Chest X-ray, AP view. Patient: 63 years old, sex F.
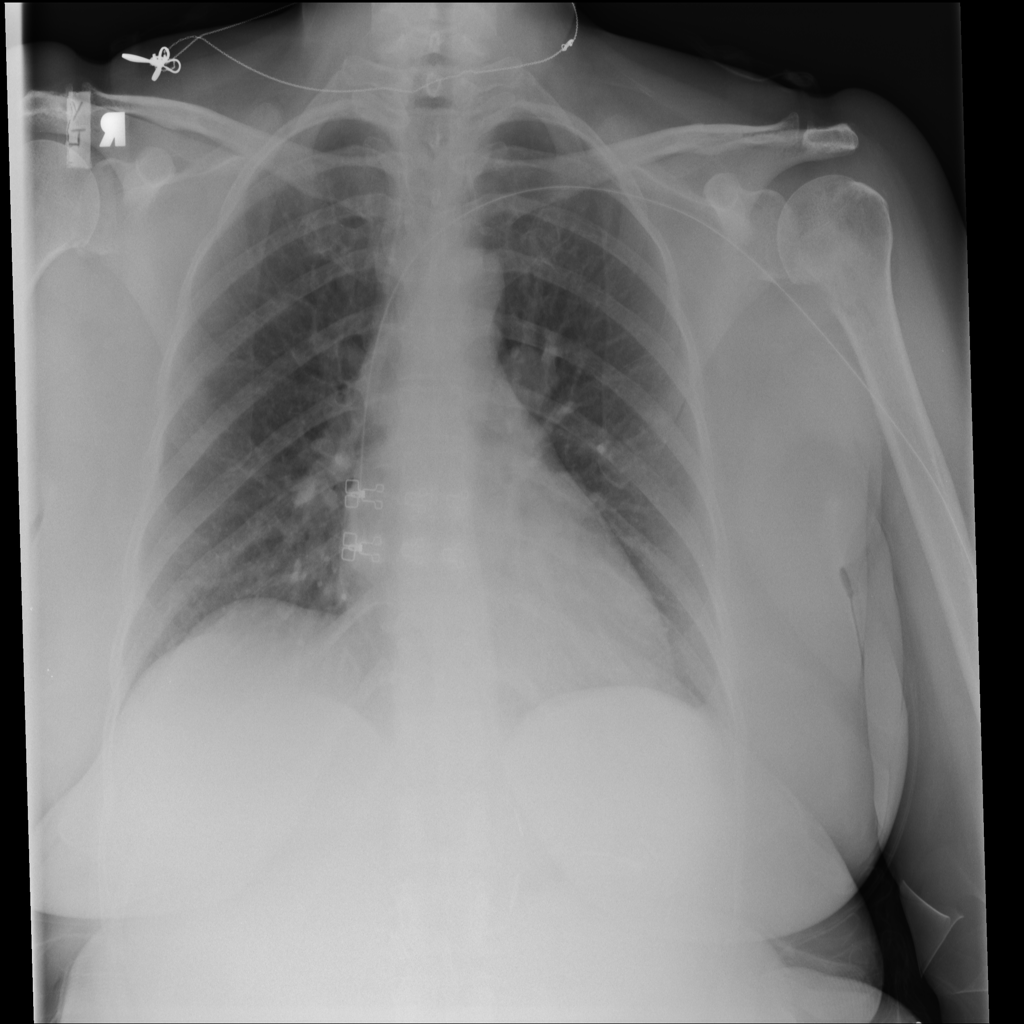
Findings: No Finding